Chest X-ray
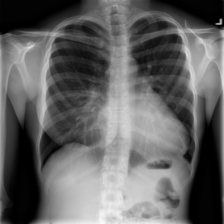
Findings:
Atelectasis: negative
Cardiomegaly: negative
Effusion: negative
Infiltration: negative
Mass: negative
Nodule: negative
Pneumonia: negative
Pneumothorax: negative
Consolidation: negative
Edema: negative
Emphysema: negative
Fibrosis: negative
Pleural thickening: negative
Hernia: negative